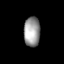
Tissue: lung
Cell type: Endothelial cells
Senescence score: 0.6559
Nuclear area (px): 474
Mean DAPI intensity: 153.43